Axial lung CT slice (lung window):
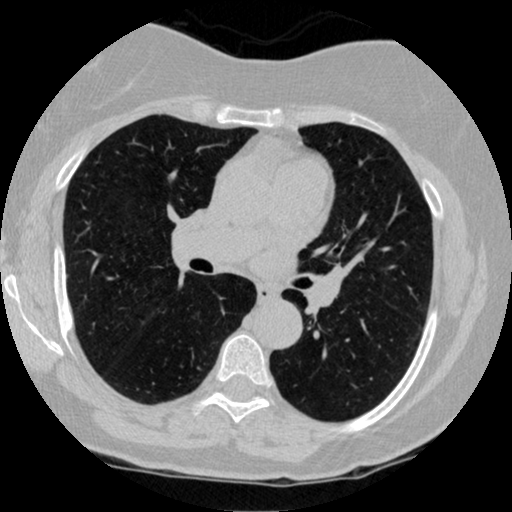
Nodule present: no